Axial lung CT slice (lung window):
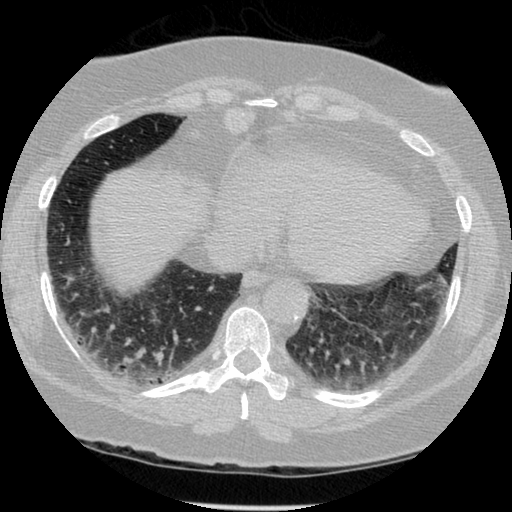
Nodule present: no